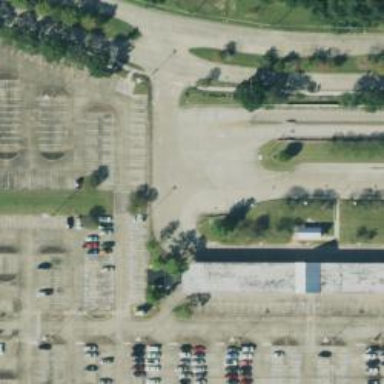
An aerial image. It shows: Parking space.